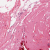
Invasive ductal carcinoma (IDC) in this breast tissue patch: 0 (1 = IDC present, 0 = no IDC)